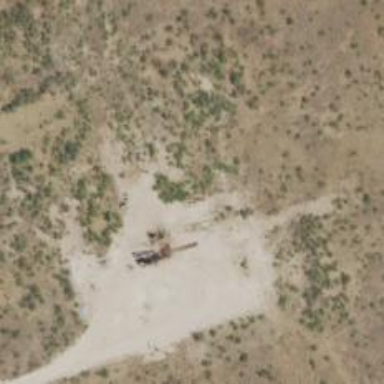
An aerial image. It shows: Petroleum well.